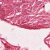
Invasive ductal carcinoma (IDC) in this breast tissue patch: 0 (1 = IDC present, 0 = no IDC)